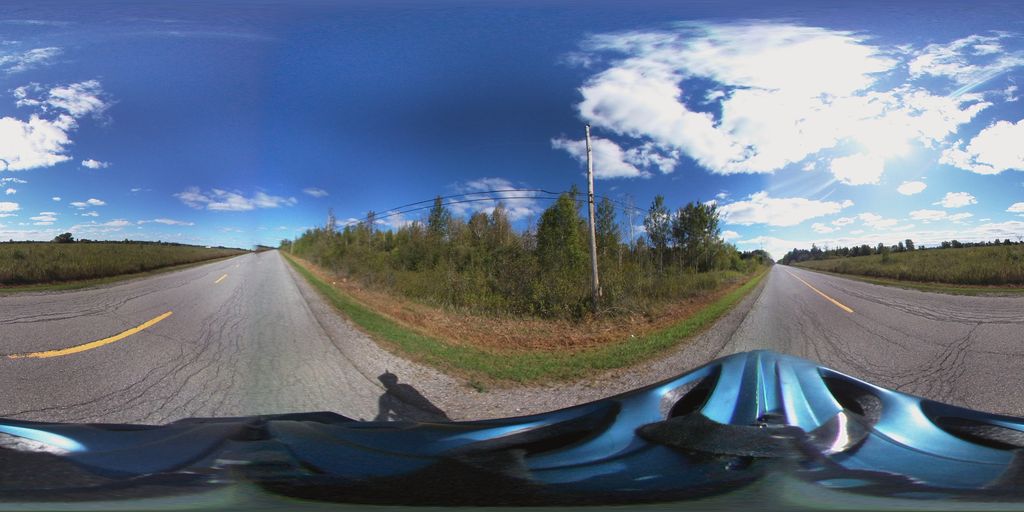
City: ottawa-gatineau